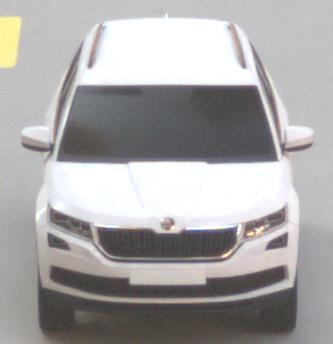
Make: Skoda
Model: Kodiaq 1.4 TSI
Detailed model: Kodiaq
Model produced from: 2017/03
Model produced until: 2018/05
Doors: 5
Color: white
Road condition: dry road
Daytime: morning or afternoon
Contrast: medium contrast